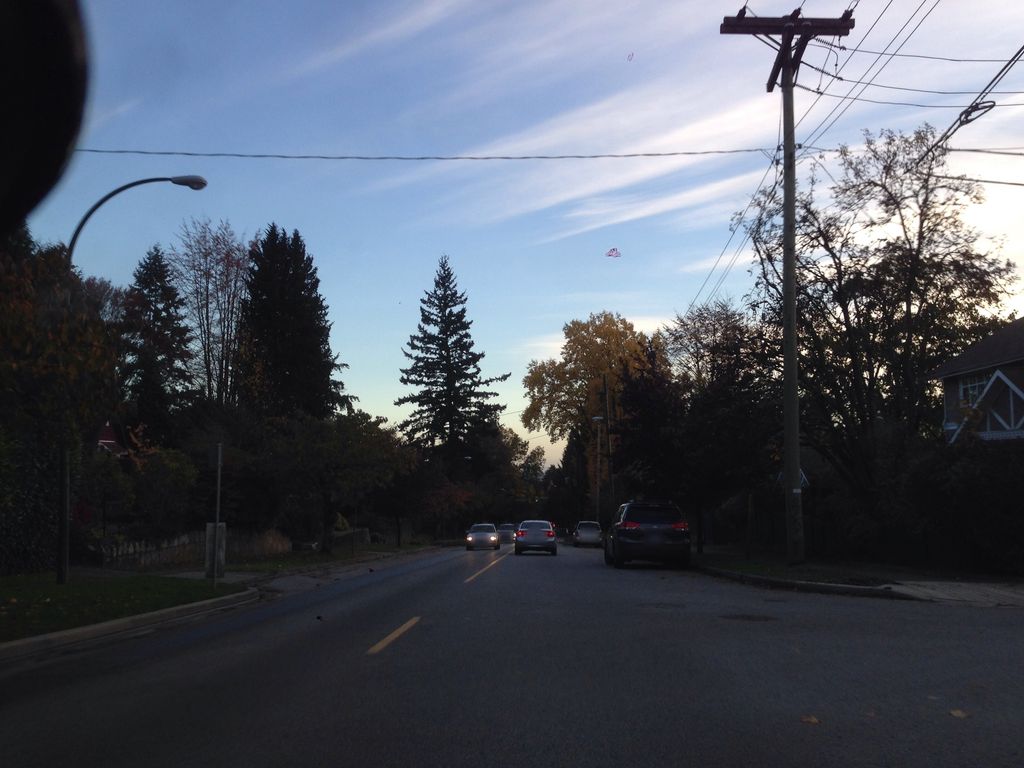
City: vancouver